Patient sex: M
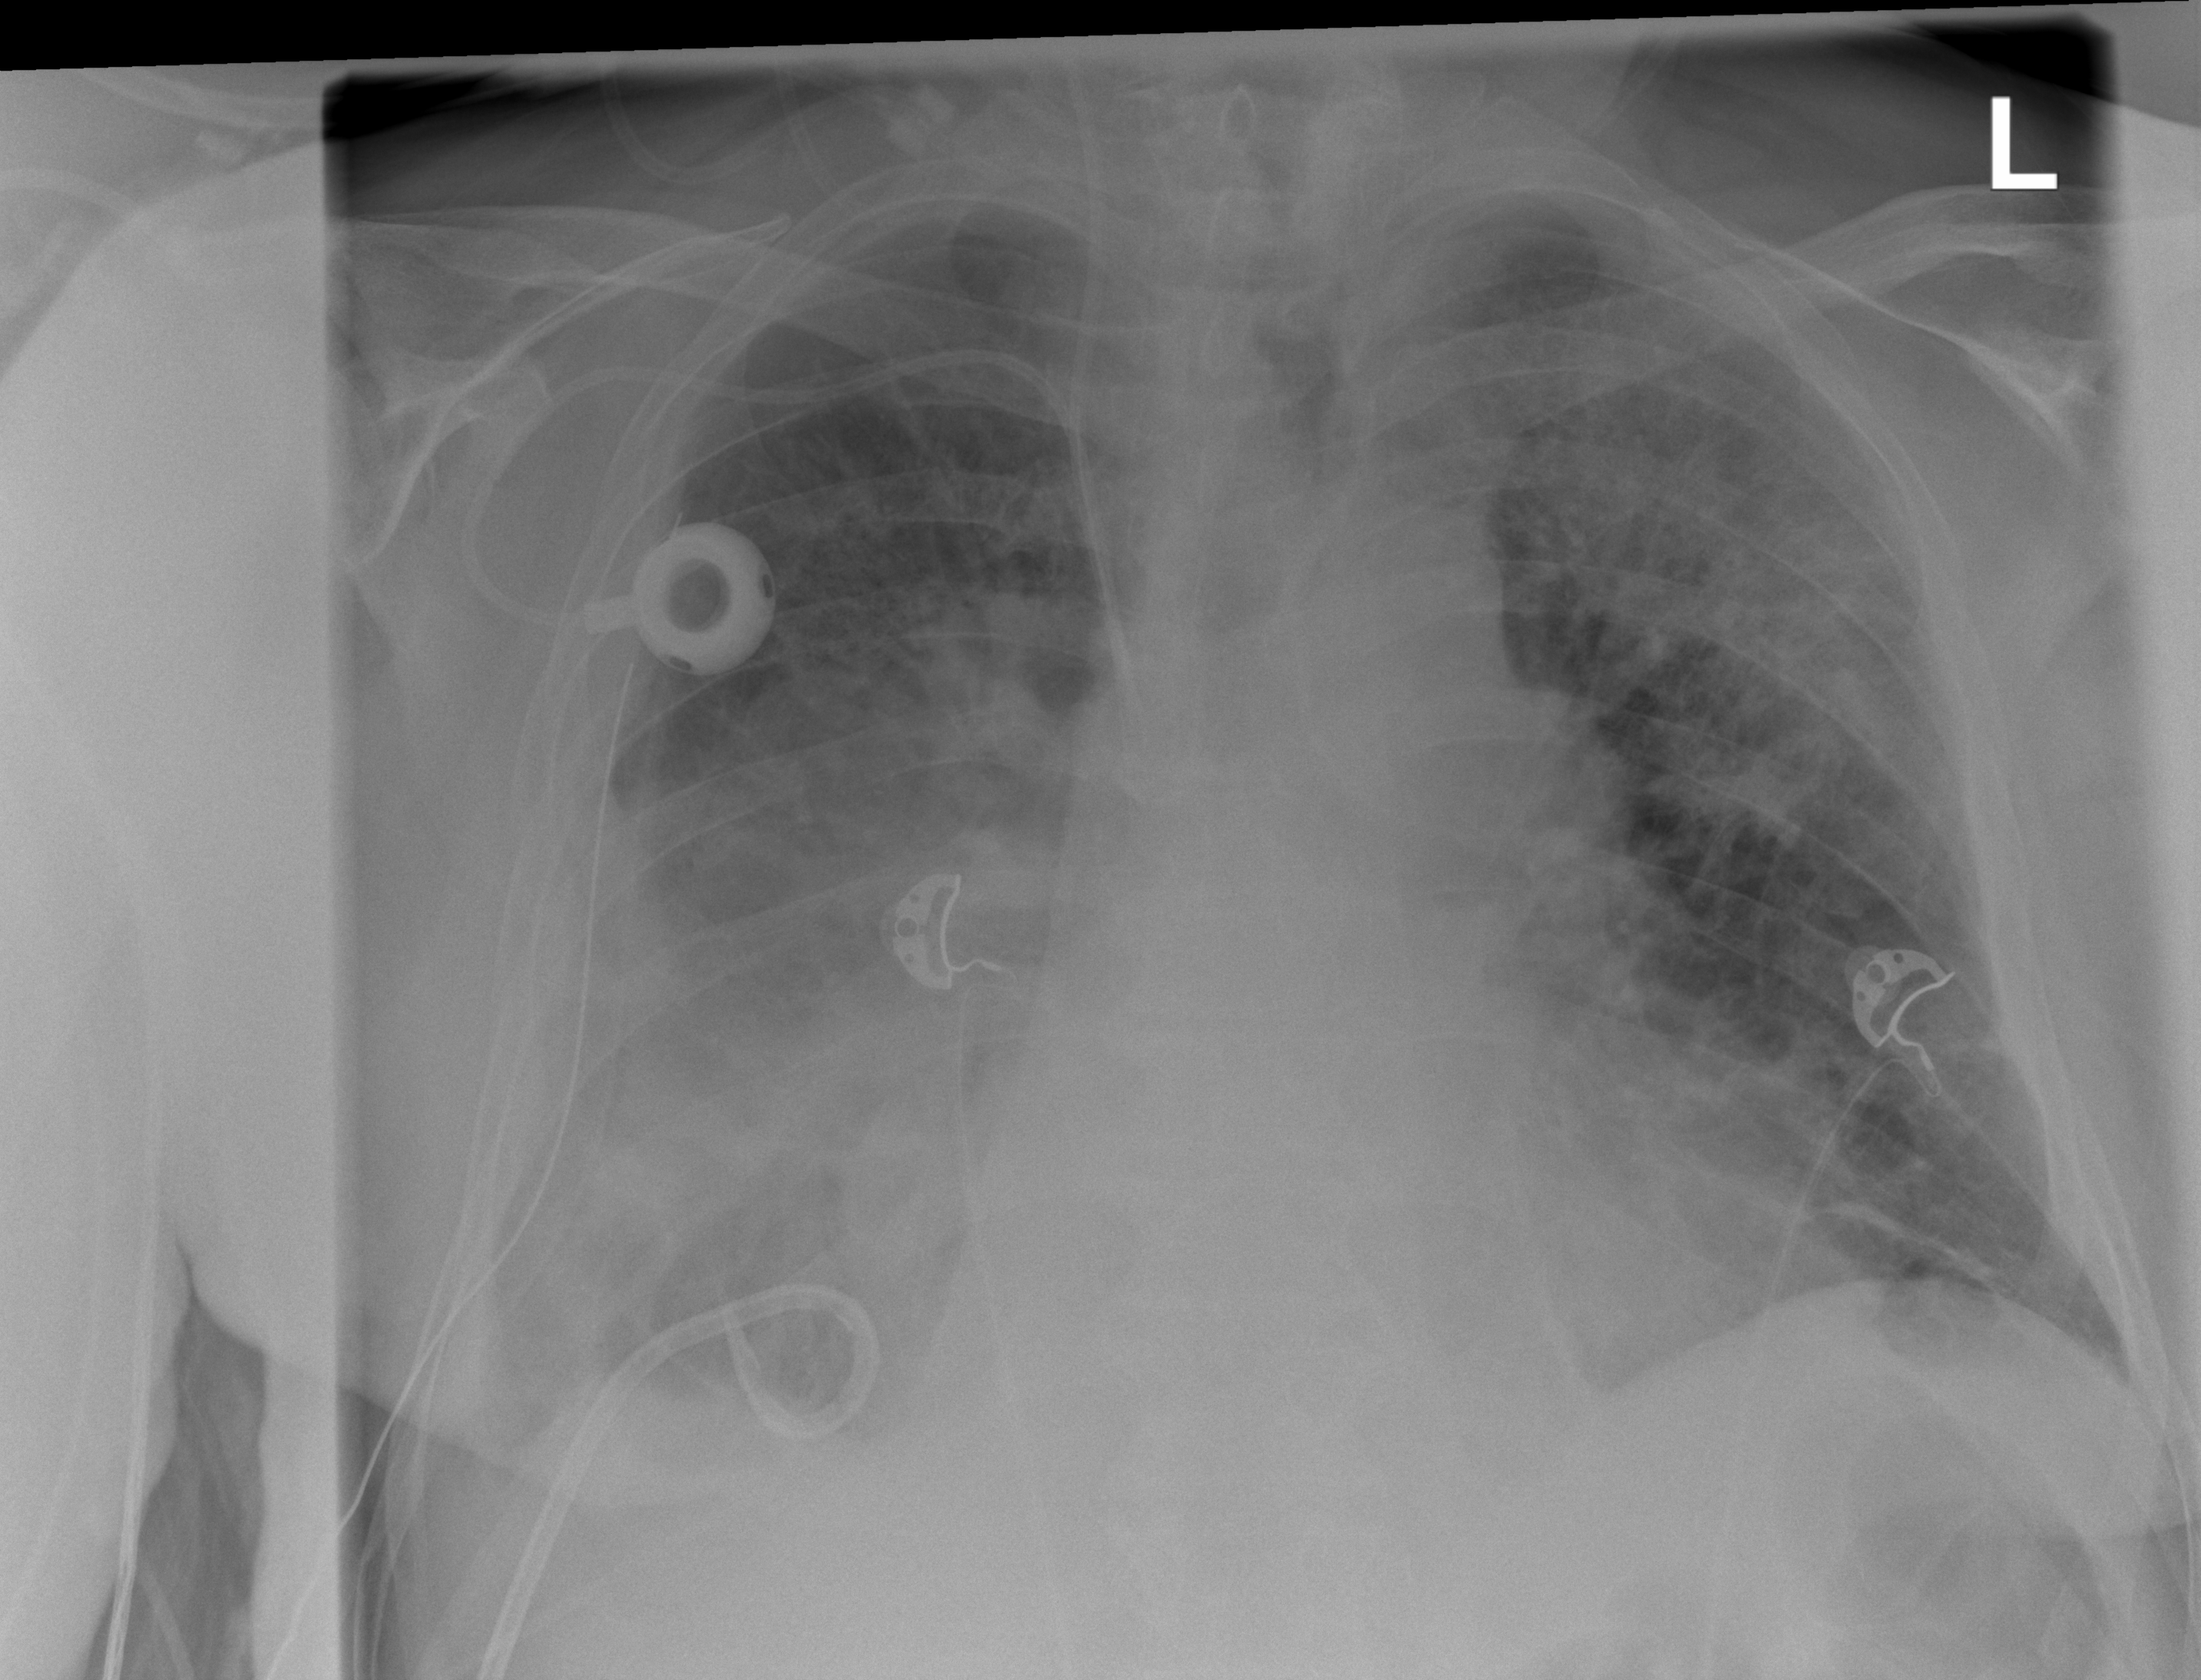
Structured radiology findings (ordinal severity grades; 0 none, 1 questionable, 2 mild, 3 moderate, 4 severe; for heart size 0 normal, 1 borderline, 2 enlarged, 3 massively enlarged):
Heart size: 2
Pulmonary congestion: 2
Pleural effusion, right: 2
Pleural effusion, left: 2
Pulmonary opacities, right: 2
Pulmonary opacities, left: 3
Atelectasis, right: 3
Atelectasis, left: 2